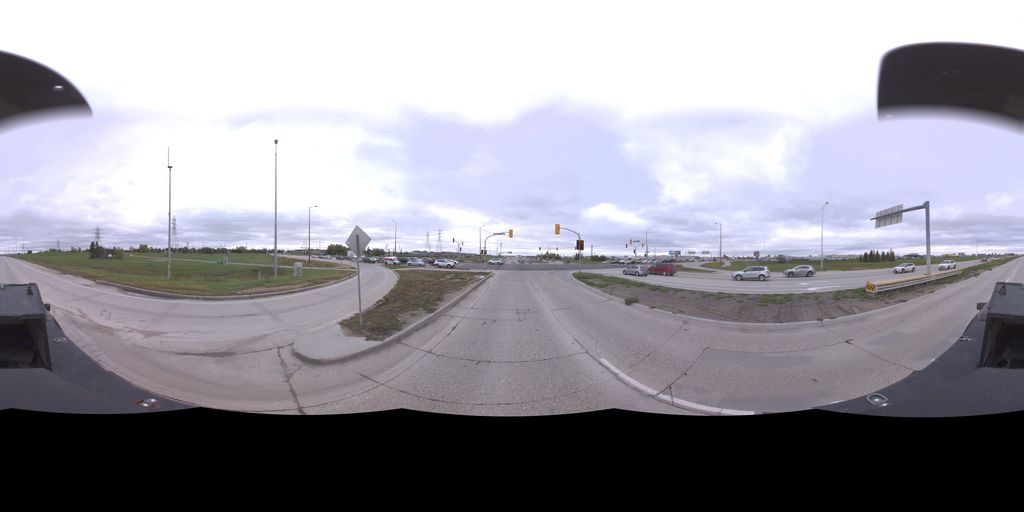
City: winnipeg